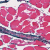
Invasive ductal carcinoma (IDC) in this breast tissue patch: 0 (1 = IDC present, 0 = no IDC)